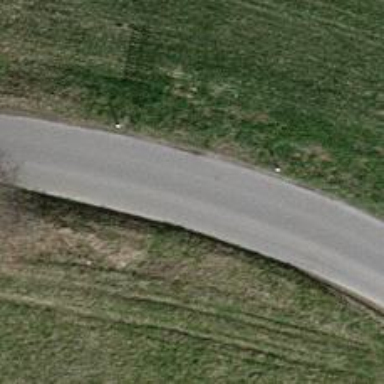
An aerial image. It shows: Unclassified road with asphalt surface.